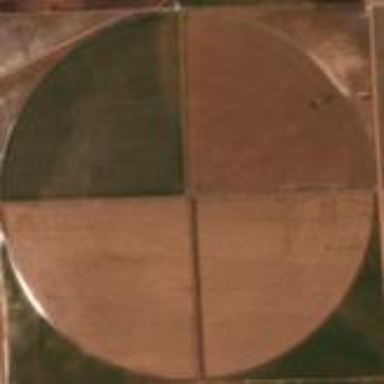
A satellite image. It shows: Farmland with pivot irrigation system.